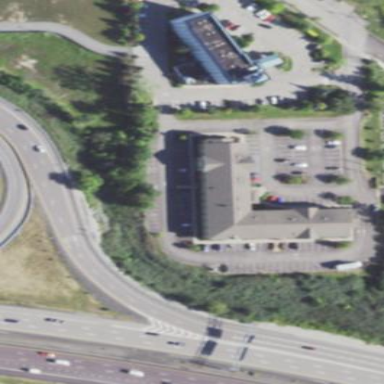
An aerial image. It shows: Hotel with gabled roof.